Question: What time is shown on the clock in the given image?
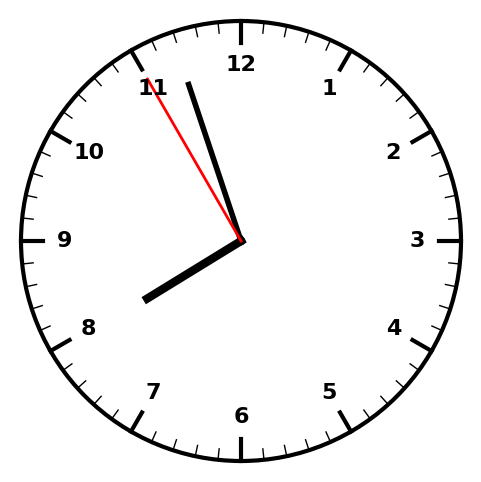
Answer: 07:56:55